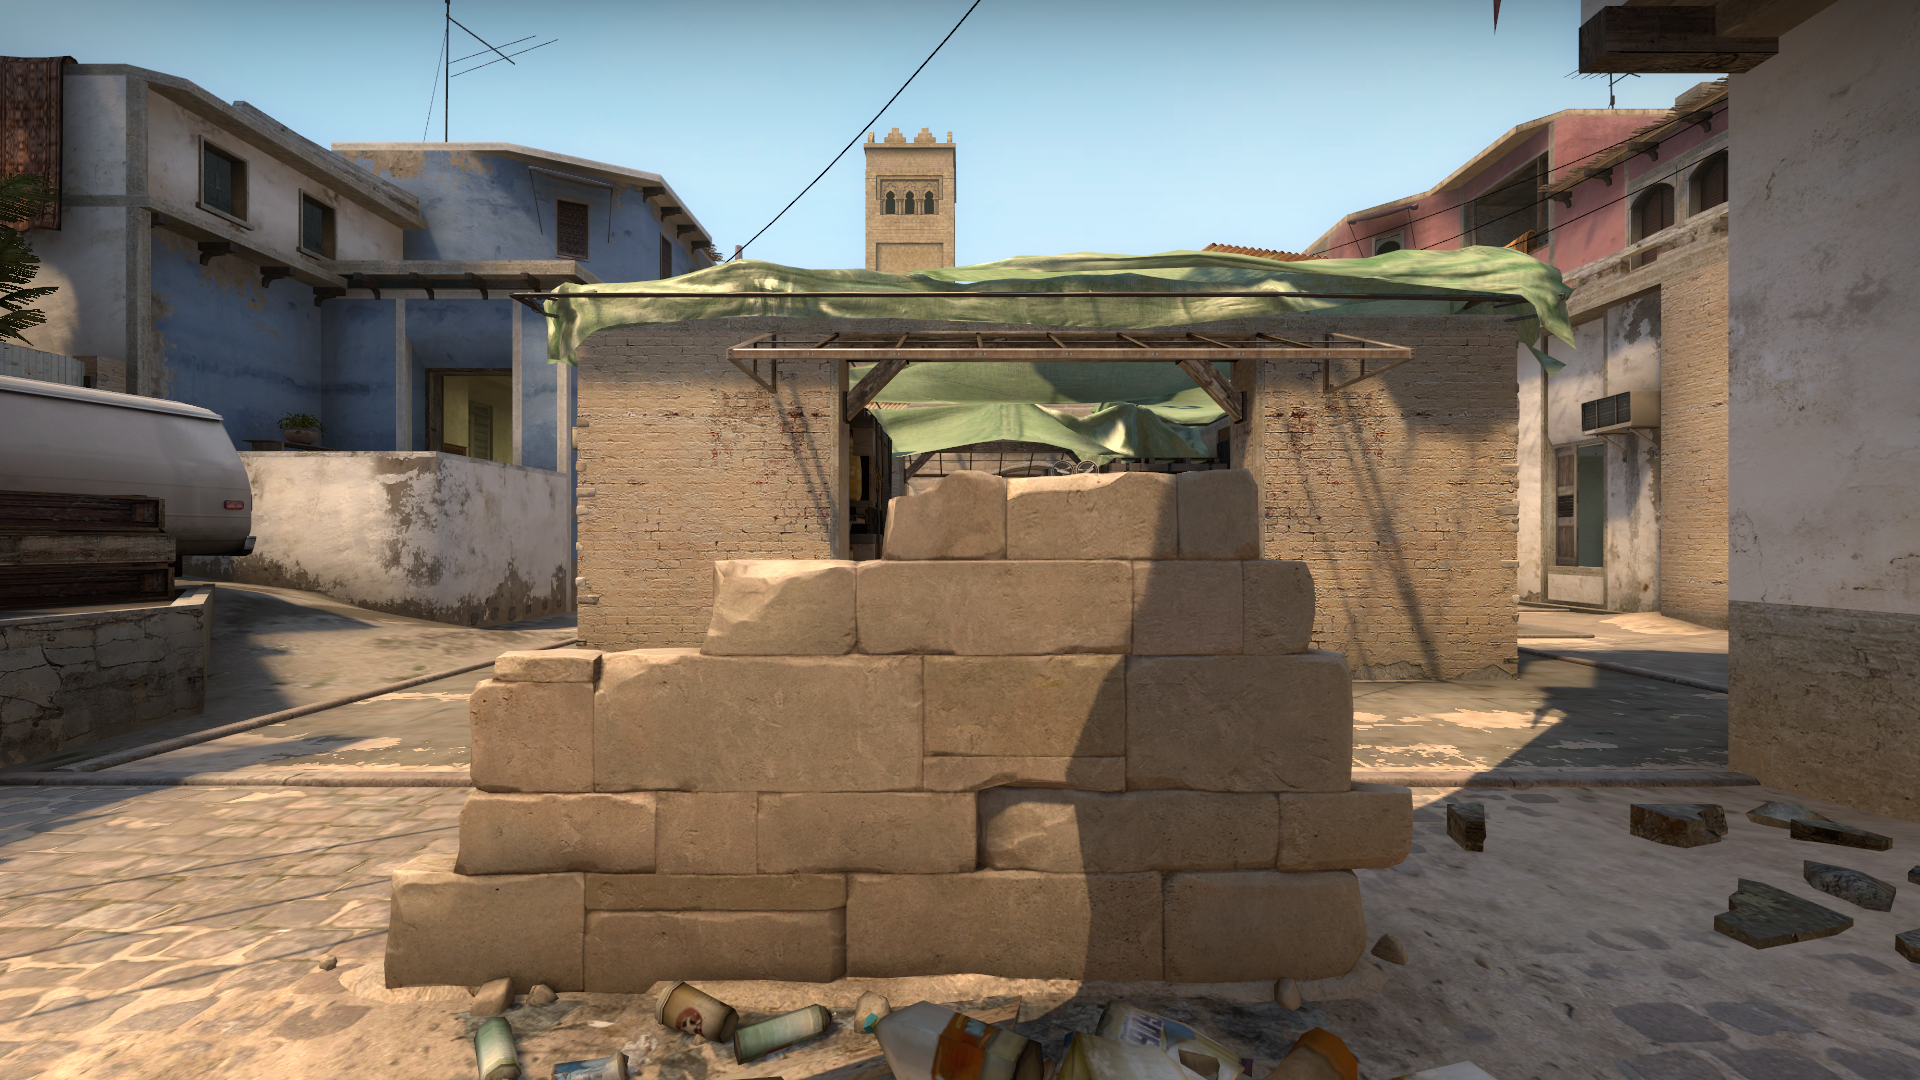
Map: de_mirage